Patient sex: M
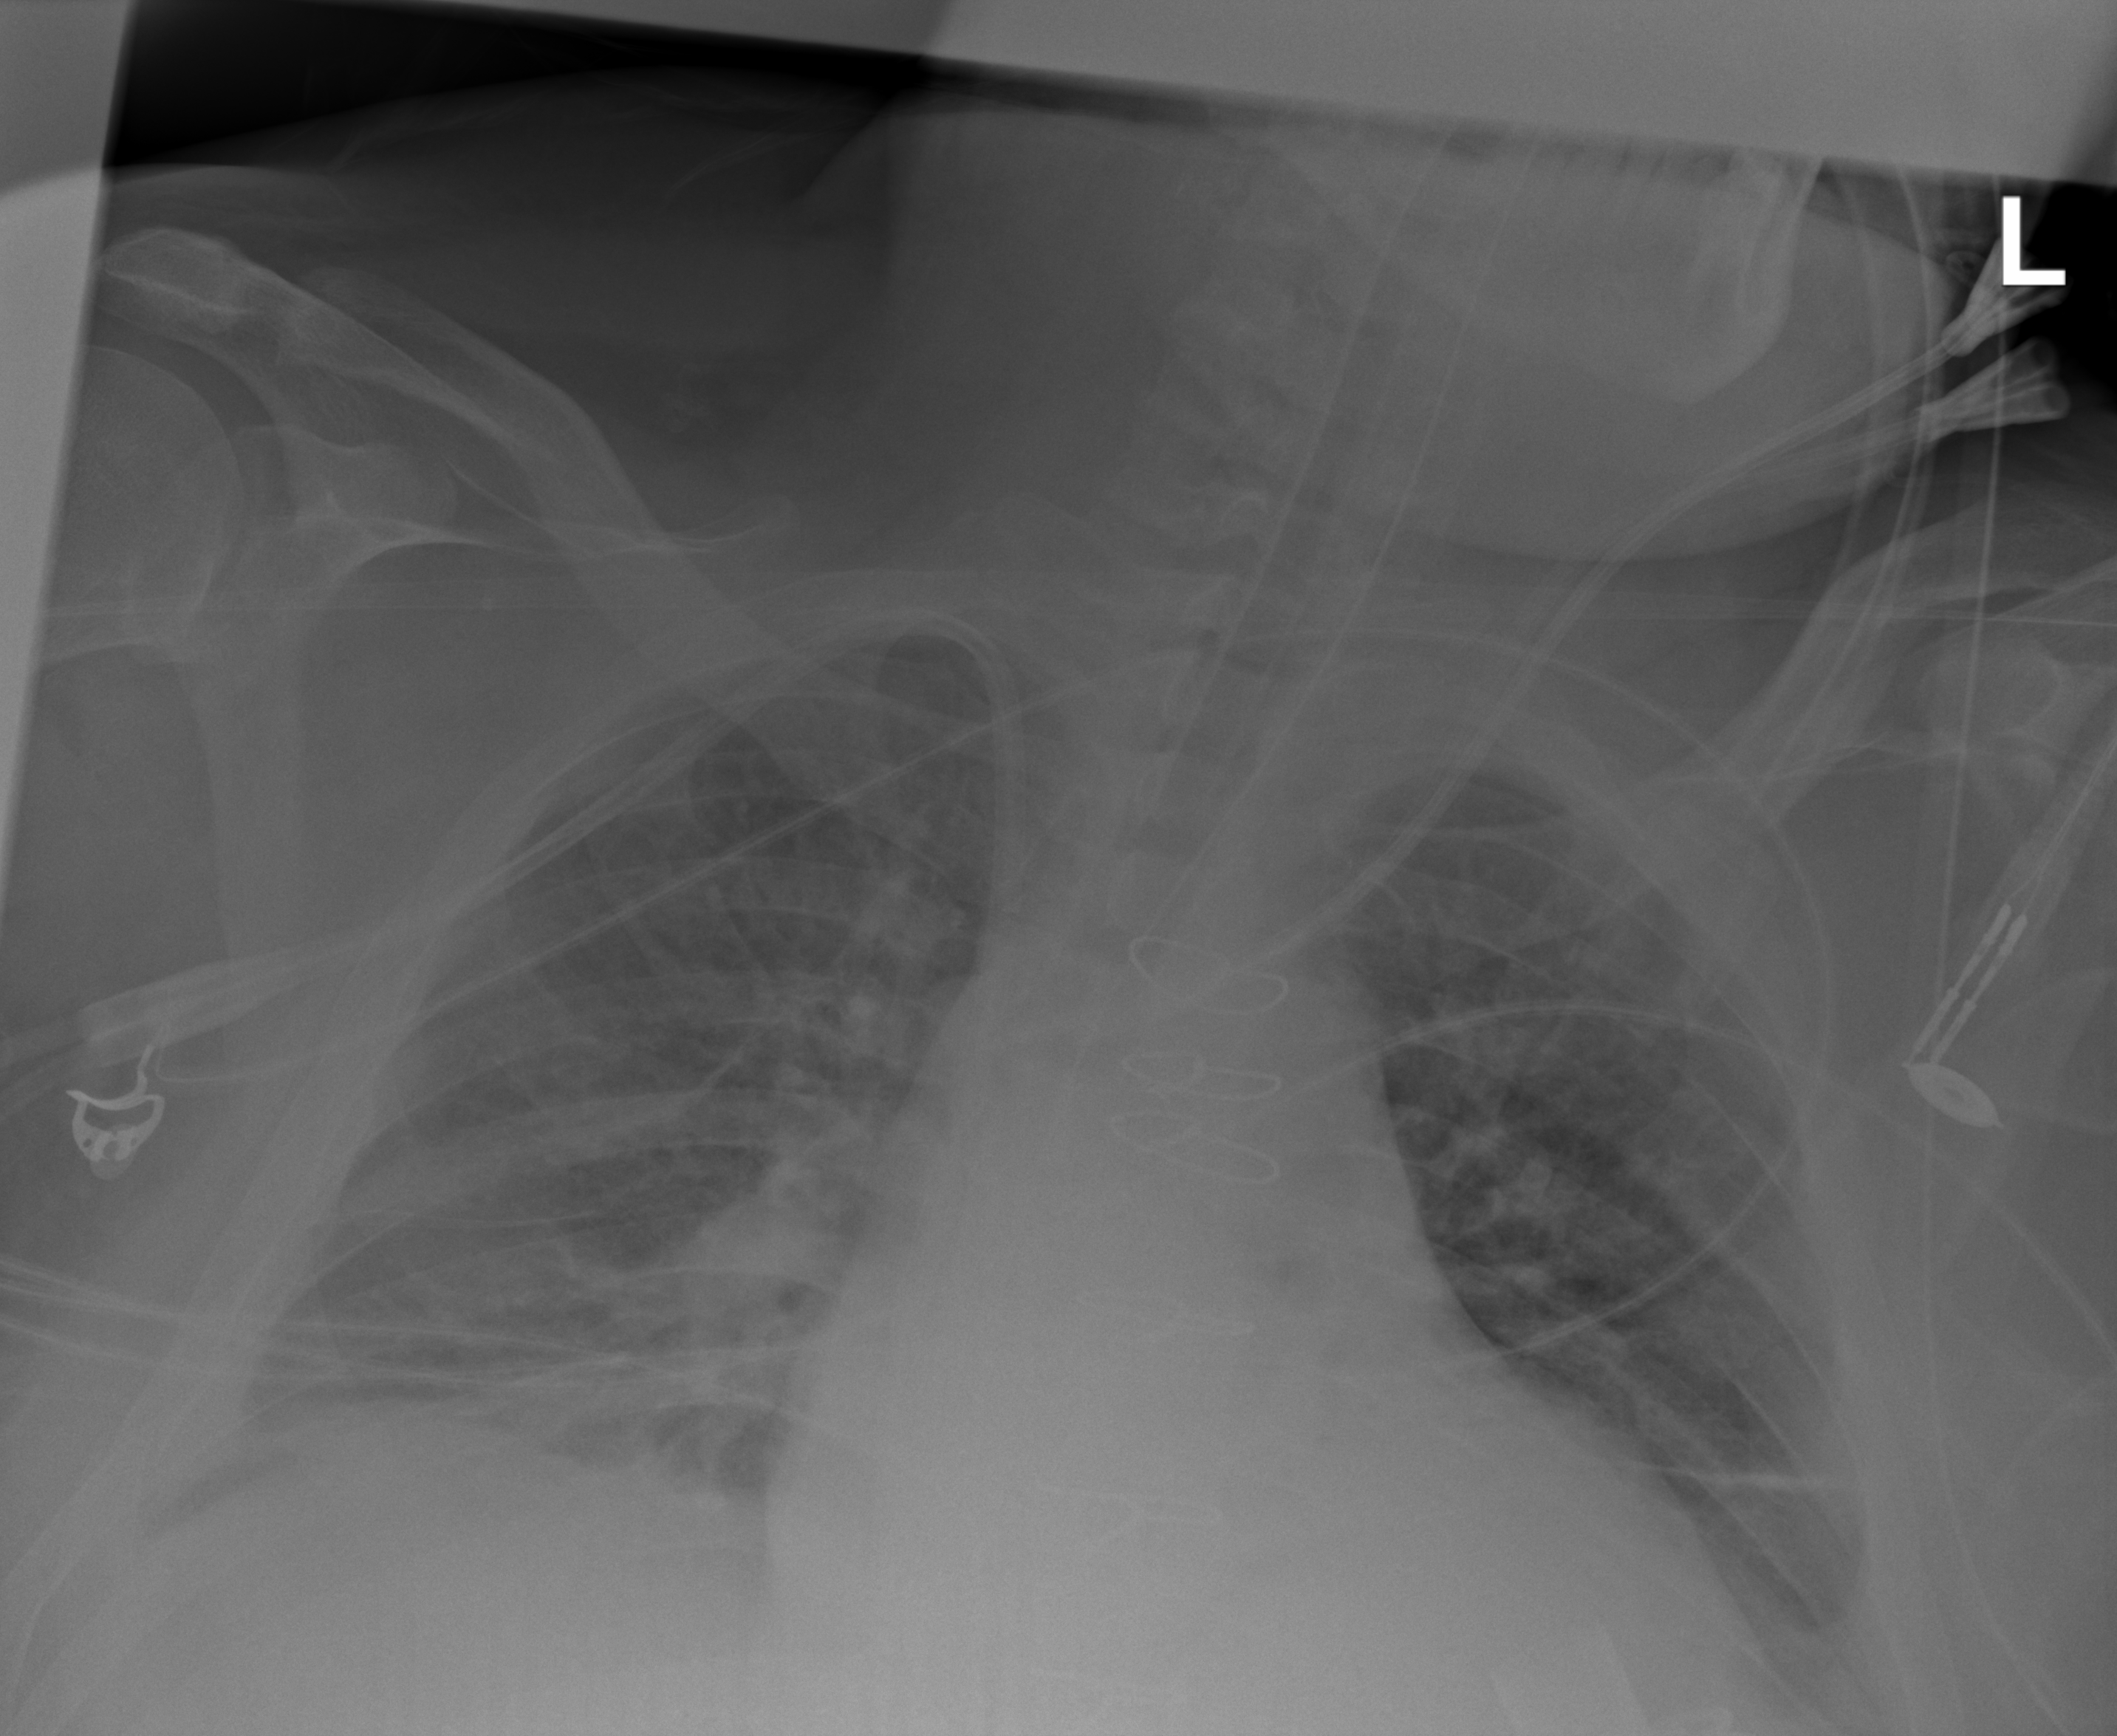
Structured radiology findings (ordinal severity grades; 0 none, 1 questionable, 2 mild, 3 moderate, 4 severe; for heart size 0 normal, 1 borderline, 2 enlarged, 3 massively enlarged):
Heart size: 2
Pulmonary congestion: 2
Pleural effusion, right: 2
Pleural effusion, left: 2
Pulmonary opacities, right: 0
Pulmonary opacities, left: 0
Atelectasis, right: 3
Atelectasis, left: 2